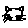
Label: cat